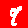
Digit: 9